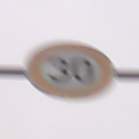
Verkehrszeichen: Geschwindigkeit30
Umgebung: Outdoor, Nature
Tageszeit: Midday
Wetter: Overcast
Licht: Natural
Jahreszeit: Winter
Kontrast: LowContrast